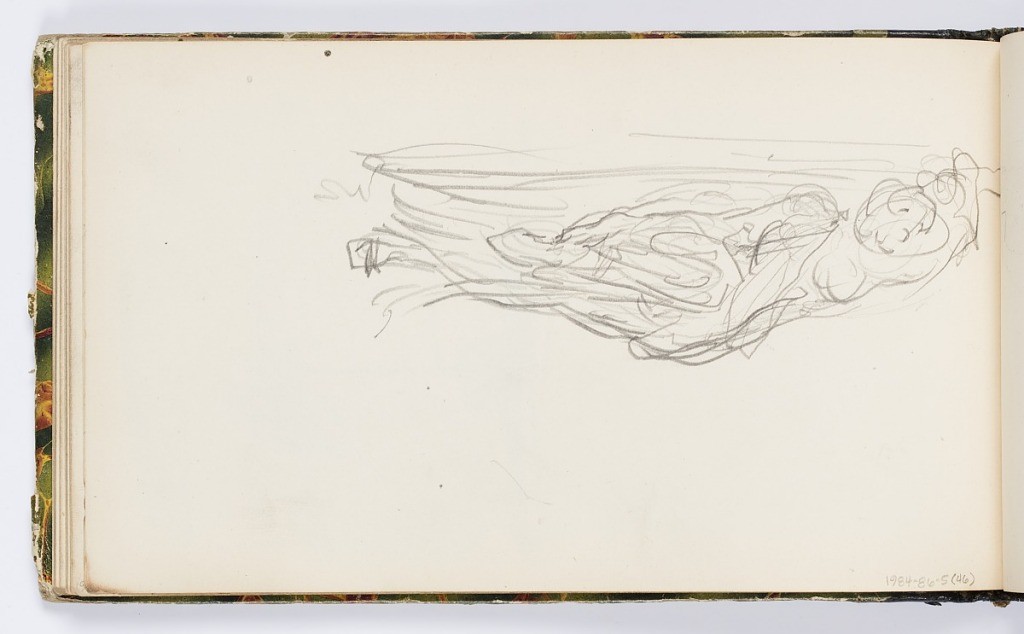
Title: Sketchbook Page: Female Figure
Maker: Kenyon Cox, American, 1856–1919
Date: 1875
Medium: Graphite on paper
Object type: Sketchbook folio
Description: Sketch of female figure, standing frontally, with drapery over one breast; left arm raised over head.